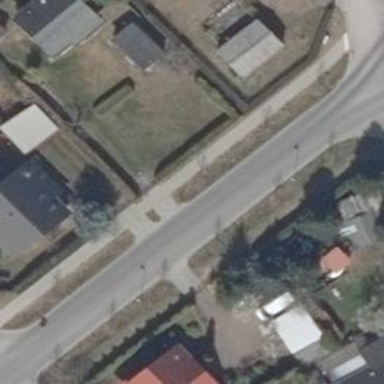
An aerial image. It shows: Smooth asphalt road in residential area.